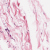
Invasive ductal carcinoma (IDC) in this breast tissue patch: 0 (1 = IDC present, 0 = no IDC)